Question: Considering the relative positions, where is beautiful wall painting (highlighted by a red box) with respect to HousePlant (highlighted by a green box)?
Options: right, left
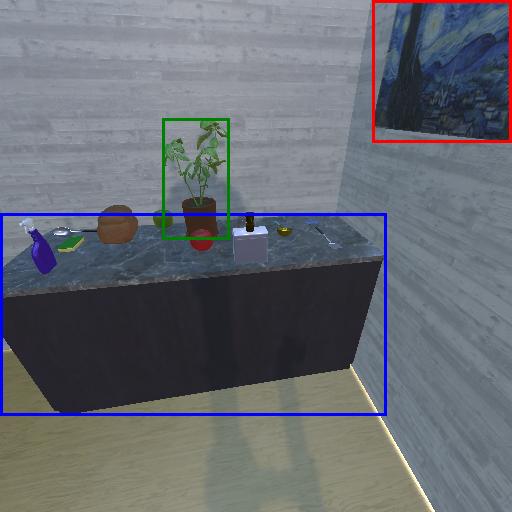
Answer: right